Question: I have a user, Admin Mustermann/magerman, who is defined as an Editor Person in the ACL of my application and who has the role [Admin].

After logging in I can see that that user has the role [Admin].
but whenever I try to access my admin.xsp page, I am getting redirected to the $$LoginUserForm of my database.
The admin.xsp Page is controlled by the following ACL Access:
'''
<xp:this.acl>
<xp:acl>
<xp:this.entries>
<xp:aclEntry
type="DEFAULT"
right="NOACCESS">
</xp:aclEntry>
<xp:aclEntry
type="ROLE"
right="EDITOR"
name="[Admin]"
fullName="Admin">
</xp:aclEntry>
</xp:this.entries>
</xp:acl>
</xp:this.acl>
'''
I've also tried with the following syntax:
'''
<xp:aclEntry
type="ROLE"
right="EDITOR">
<xp:this.name><![CDATA[[Admin]]]></xp:this.name>
<xp:this.fullName><![CDATA[[Admin]]]></xp:this.fullName>
</xp:aclEntry>
'''
but to no avail.
I'm no longer sure it has something to do with the ACL entries on the XPage itself. Once I removed them, I land to the page but the XPages Debug Toolbar shows that I am now 'Anonymous'.
I should also mention that I'm using two directories for authentication (with directory assistance).
I don't know if this is related, but the XPages Debug Toolbar is sometimes also unresponsive (i.e. I click on the headers but nothing happens).
Is there a way of letting me track the whole authentication procedure that my server is doing? The server log is not very talky.
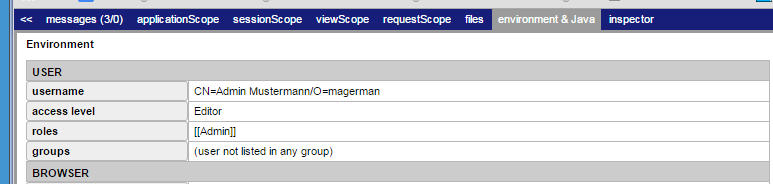
Answer: Duh.
My 'Internet Website'/ domcfg.nsf setup was not correctly set up.
It's all well explained by John Daalsgard in this question:
<URL>.
Ironically, I have commented this as well, so I can't even pretend that I didn't know it.